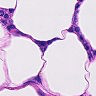
Metastatic tissue present: no